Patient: sex F, age 75
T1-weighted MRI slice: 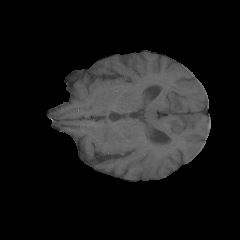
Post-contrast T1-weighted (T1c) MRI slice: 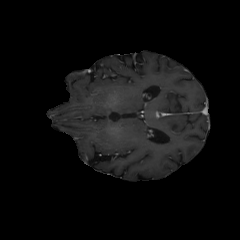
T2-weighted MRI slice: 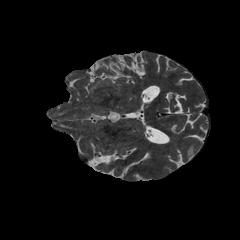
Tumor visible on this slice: no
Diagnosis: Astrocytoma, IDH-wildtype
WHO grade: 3